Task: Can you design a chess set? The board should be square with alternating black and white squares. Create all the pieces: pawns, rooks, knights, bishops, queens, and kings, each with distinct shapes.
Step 2058:
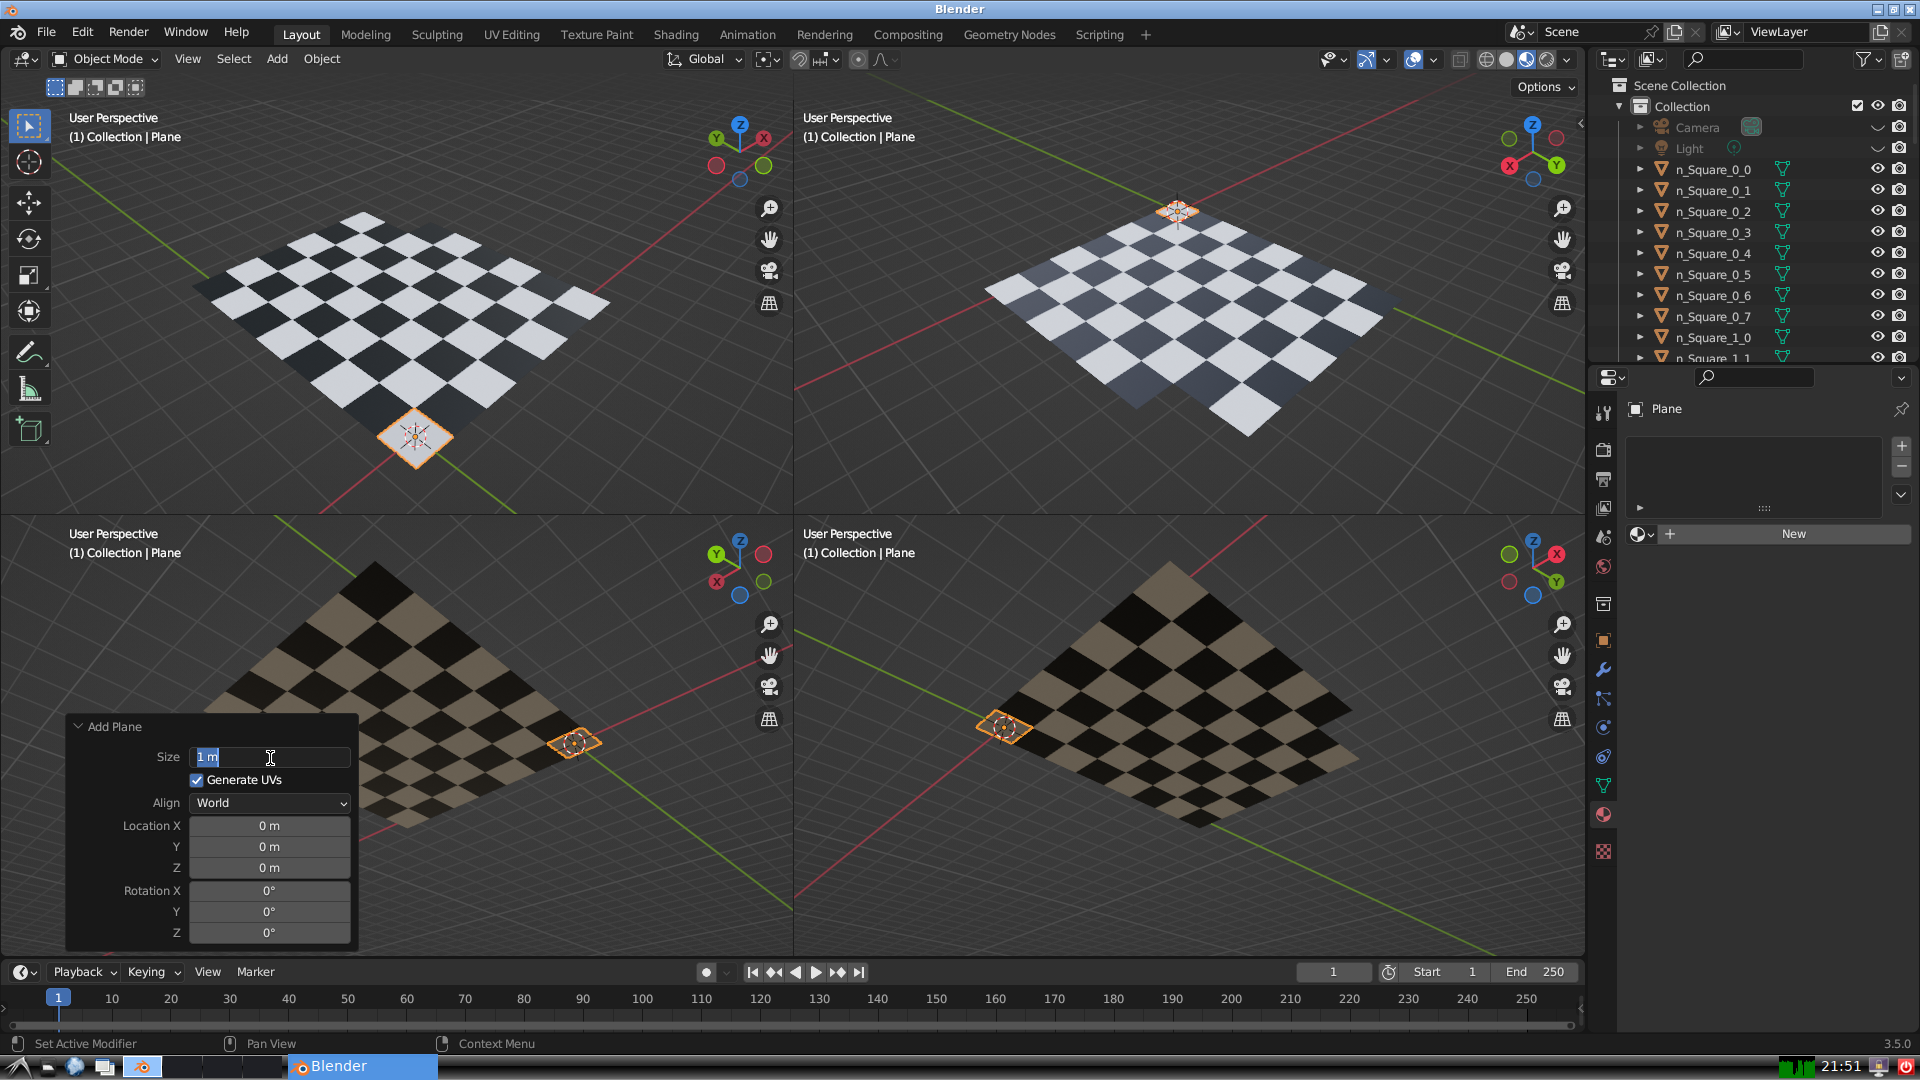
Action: input_text: 1.0